Question: I am trying to figure out a way to find the most common occurring value (text) in my spreadsheet based on a lookup value. For example, if my table is as follows:

1. I want to calculate the most common value chosen by user 234 (A in this case), user 524 (B in this case)... and so on.
2. I want to calculate the percent of the chosen value. So in the previous point, A was chosen ~67% of the time by user 234... and so on.
I'm not sure which formula to use. I am able to find the most common occurring value in column B using the formula below, but how can I do that for a specific value, a user ID in this case?
'=INDEX(B2:B16,MATCH(MAX(COUNTIF(B2:B16,B2:B16)),COUNTIF(B2:B16,B2:B16),0))'
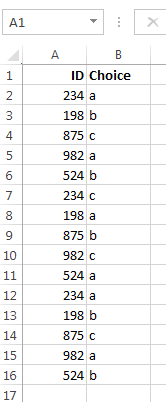
Answer: Seems other suggested answer may not suit, so instead with a PivotTable (and CF) perhaps: